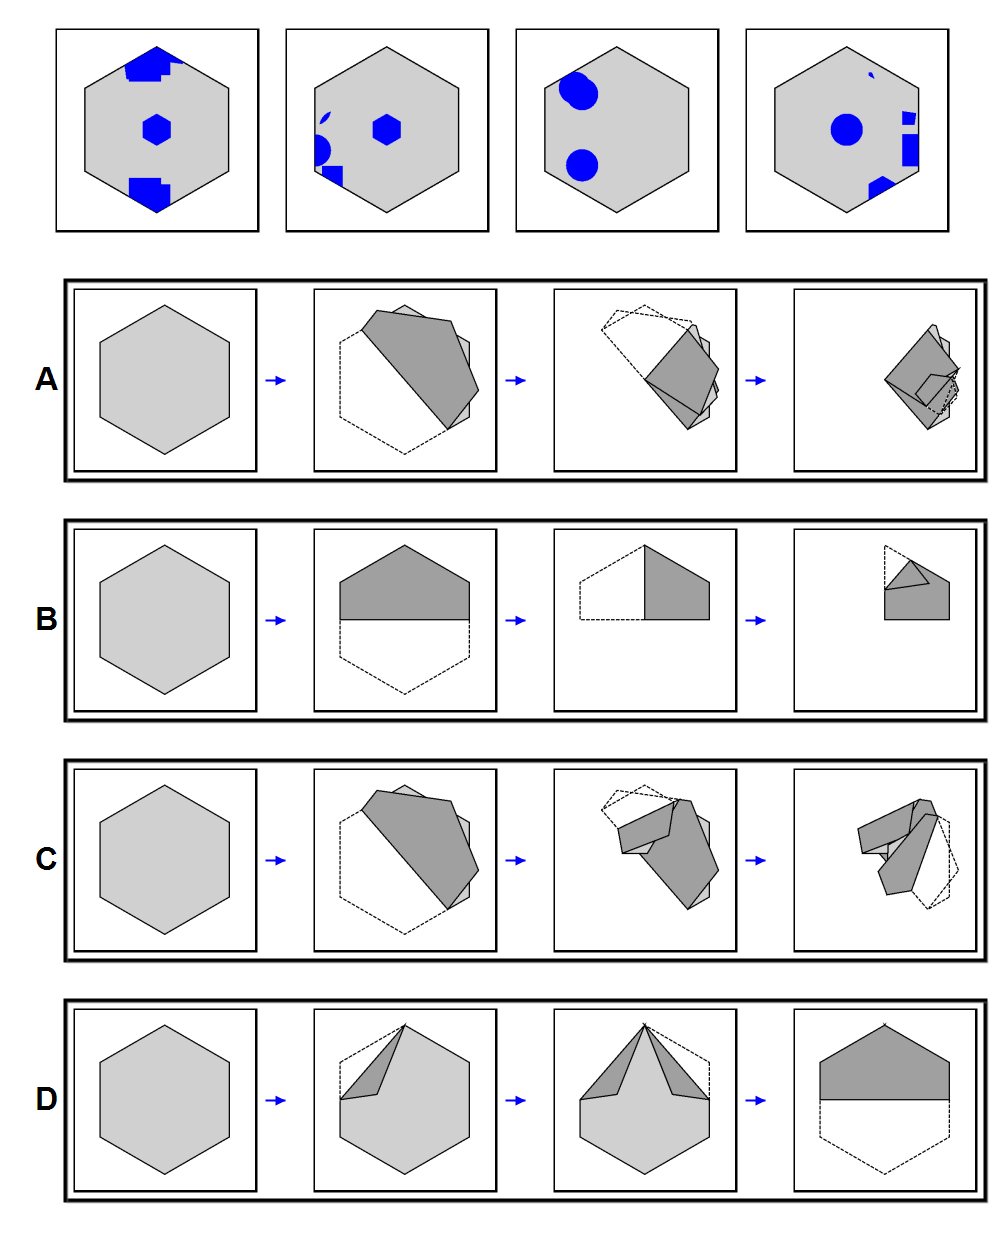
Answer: D